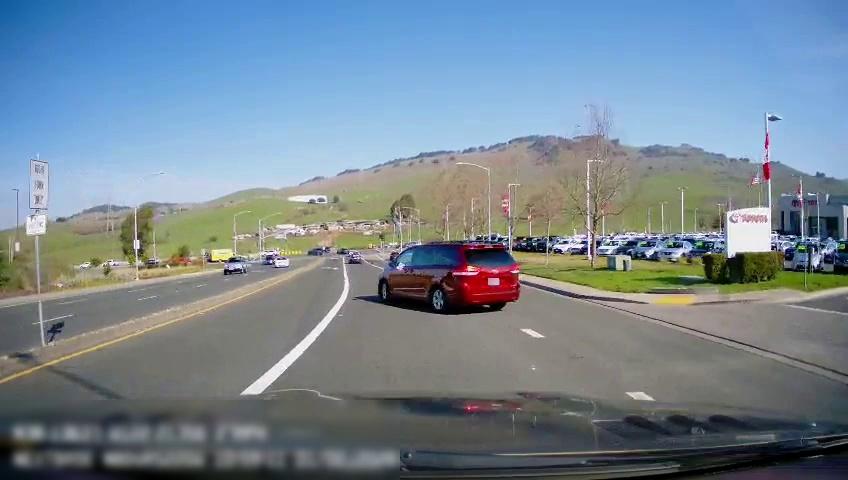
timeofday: Day
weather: Sunny
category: Drivable Space
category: Drivable Space
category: Vehicles | Car
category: Vehicles | Car
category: Vehicles | Car
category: Vehicles | Car
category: Vehicles | Truck
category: Vehicles | Car
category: Vehicles | Car
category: Vehicles | SUV
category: Vehicles | Car
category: Vehicles | Van
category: Lanes | Opposite Lane
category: Lanes | Opposite Lane
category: Lanes | Alternate Lane
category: Lanes | Alternate Lane
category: Lanes | Alternate Lane
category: Traffic | Signs
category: Traffic | Signs